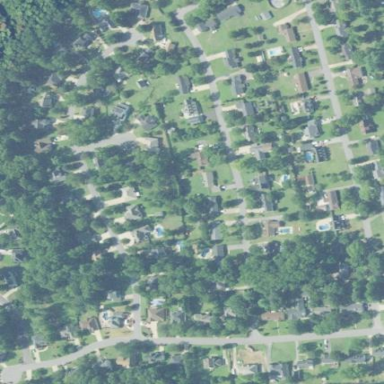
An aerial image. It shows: Residential area within neighborhood.